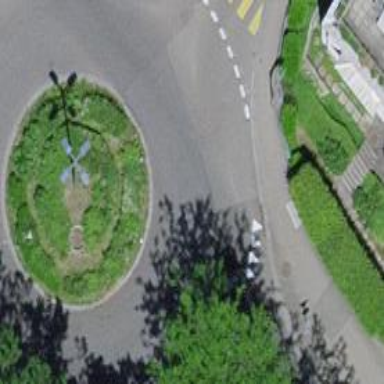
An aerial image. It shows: Secondary road with asphalt surface leading to roundabout.